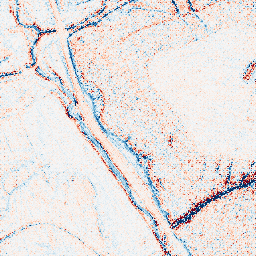
Category: edge_preserving
Decomposition family: anisotropic_diffusion
Decomposition parameters: iterations: 20
kappa: 10
gamma: 0.15
Upsampling method: regularized
Upsampling parameters: scale: 2
lambda_reg: 0.1
Upsampling scale: 2